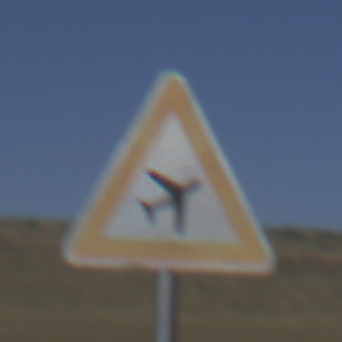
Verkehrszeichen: FlugbetriebLinks
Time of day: MorningAfternoon
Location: Outdoor (Nature)
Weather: Clear
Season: NotSpecified
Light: Natural